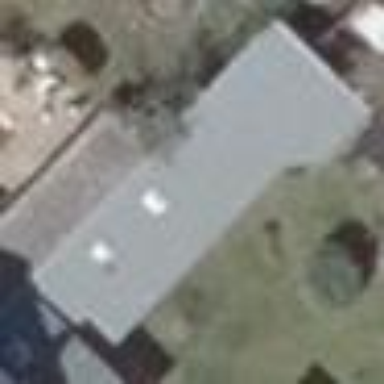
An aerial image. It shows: Shed.